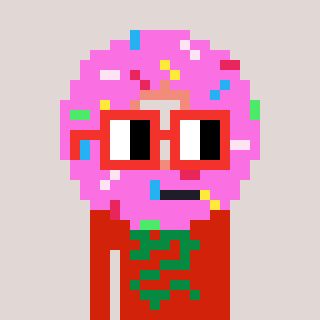
a pixel art character with square red glasses, a doughnut-shaped head and a red-colored body on a warm background